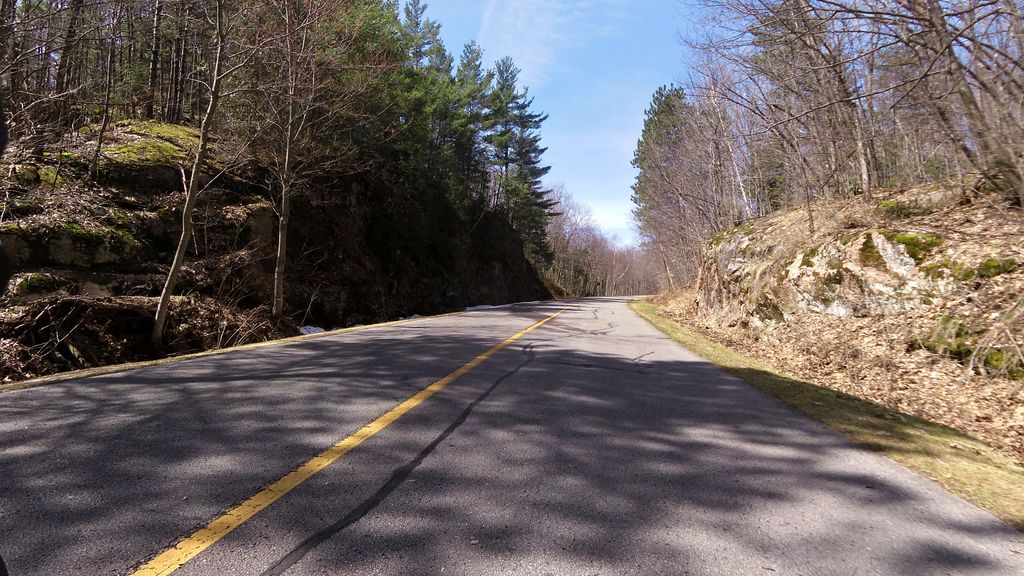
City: ottawa-gatineau